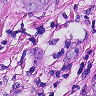
Metastatic tissue present: yes